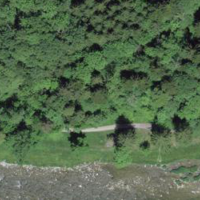
EUNIS habitat code: 44
Species observed at this site:
Lythrum salicaria
Allium ursinum
Aesculus hippocastanum